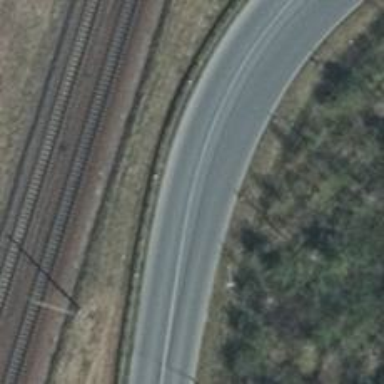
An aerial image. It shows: Primary road with asphalt surface.